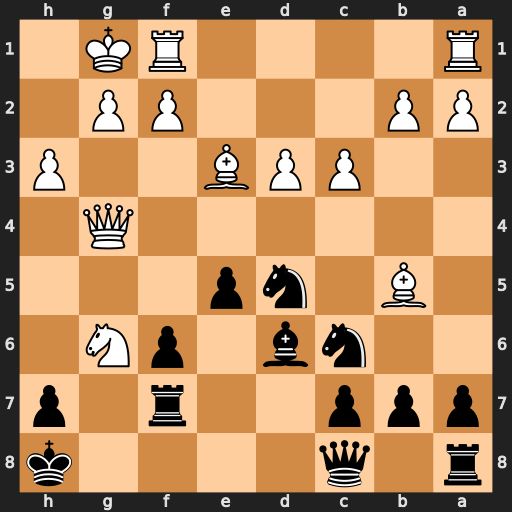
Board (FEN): r1q4k/ppp2r1p/2nb1pN1/1B1np3/6Q1/2PPB2P/PP3PP1/R4RK1
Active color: b
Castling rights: -
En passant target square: -
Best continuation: hxg6 Qxc8+ Rxc8